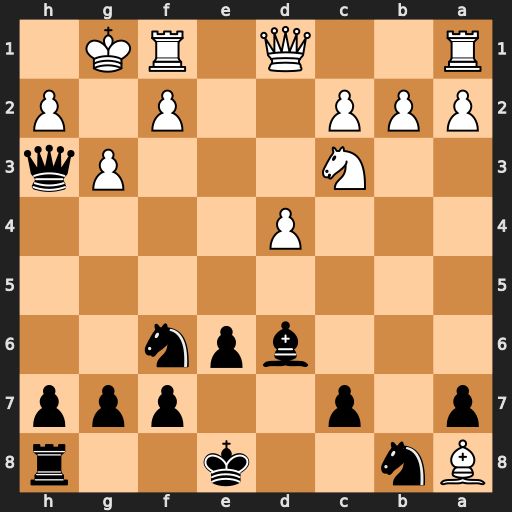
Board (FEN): Bn2k2r/p1p2ppp/3bpn2/8/3P4/2N3Pq/PPP2P1P/R2Q1RK1
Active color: b
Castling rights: k
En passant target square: -
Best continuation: Ng4 Qxg4 Qxg4